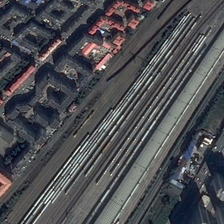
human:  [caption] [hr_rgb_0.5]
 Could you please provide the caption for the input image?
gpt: many buildings and some green trees are in two sides of a railway station .

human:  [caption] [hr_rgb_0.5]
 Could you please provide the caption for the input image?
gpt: many buildings and some green trees are in two sides of a railway station .

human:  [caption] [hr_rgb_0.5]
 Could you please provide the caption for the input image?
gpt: many buildings and some green trees are in two sides of a railway station .

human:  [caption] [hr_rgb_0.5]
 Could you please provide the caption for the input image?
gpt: many buildings and some green trees are in two sides of a railway station .

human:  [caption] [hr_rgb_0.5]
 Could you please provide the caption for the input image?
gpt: many buildings and some green trees are in two sides of a railway station .